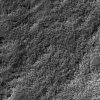
Atmospheric dust classification: not_dusty